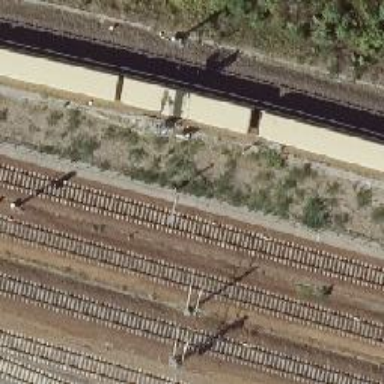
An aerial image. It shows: Milestone along the railway with catenary mast.